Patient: sex M, age 57
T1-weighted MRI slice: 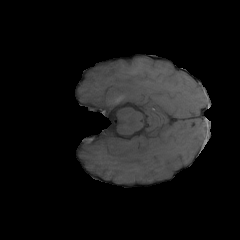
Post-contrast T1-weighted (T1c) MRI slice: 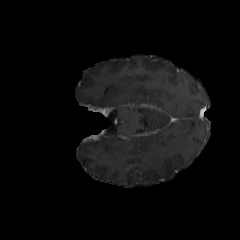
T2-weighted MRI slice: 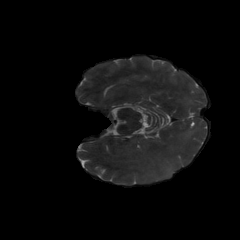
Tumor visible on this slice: yes
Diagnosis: Glioblastoma, IDH-wildtype
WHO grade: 4